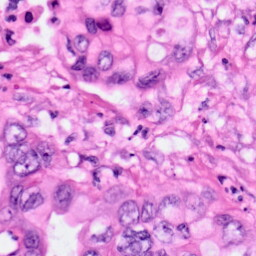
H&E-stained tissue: Pancreatic